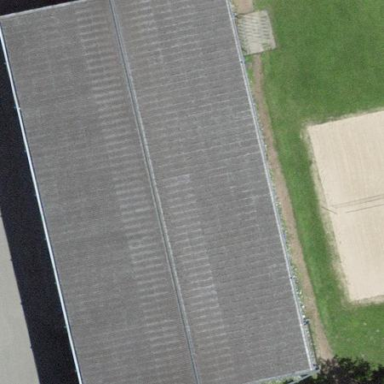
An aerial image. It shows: Sports hall building located in military barracks area.